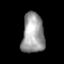
Tissue: lung
Cell type: Others
Senescence score: 0.1346
Nuclear area (px): 871
Mean DAPI intensity: 157.041